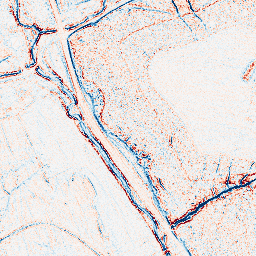
Category: edge_preserving
Decomposition family: bilateral
Decomposition parameters: d: 5
sigma_color: 100
sigma_space: 150
Upsampling method: bicubic_3x
Upsampling parameters: scale: 3
Upsampling scale: 3